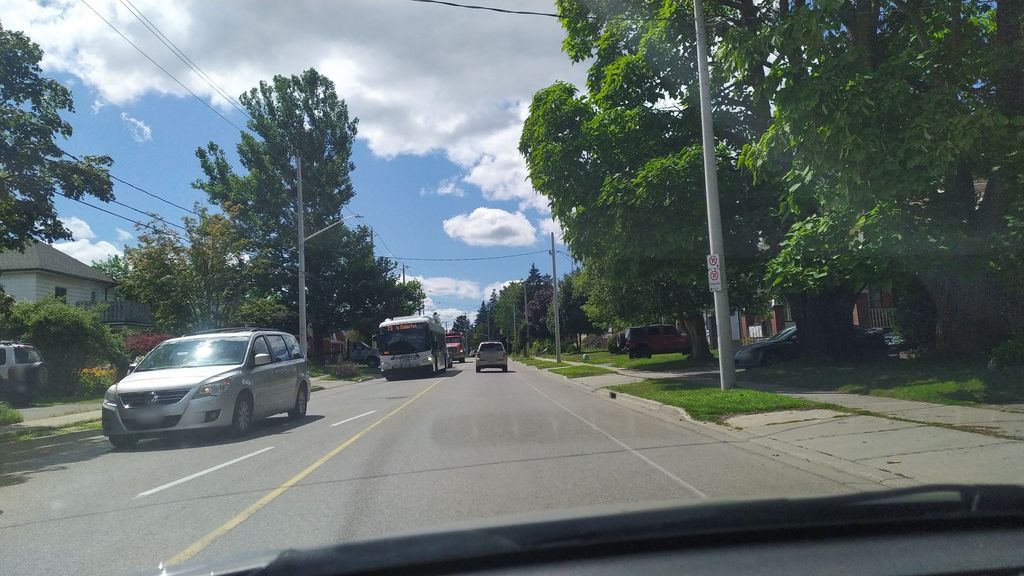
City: kitchener-waterloo